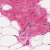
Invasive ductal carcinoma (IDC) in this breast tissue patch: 0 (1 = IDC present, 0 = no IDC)